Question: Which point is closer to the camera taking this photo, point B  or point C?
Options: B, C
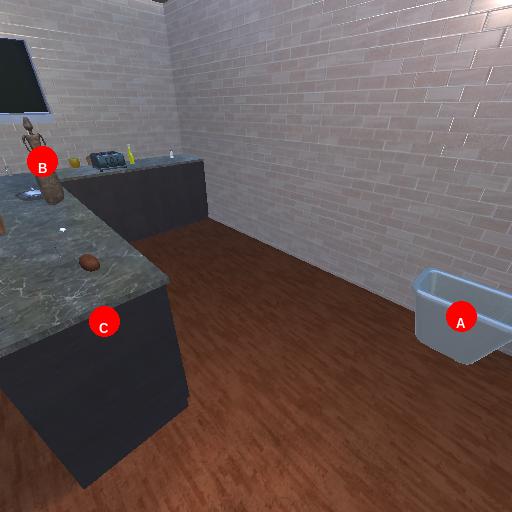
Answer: B